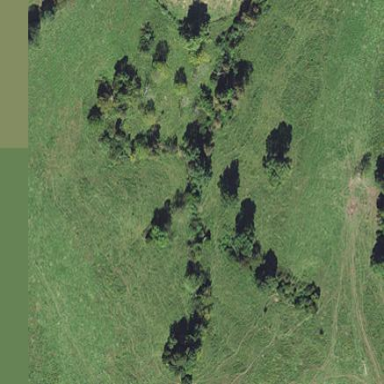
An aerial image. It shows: Beautiful woodland area.